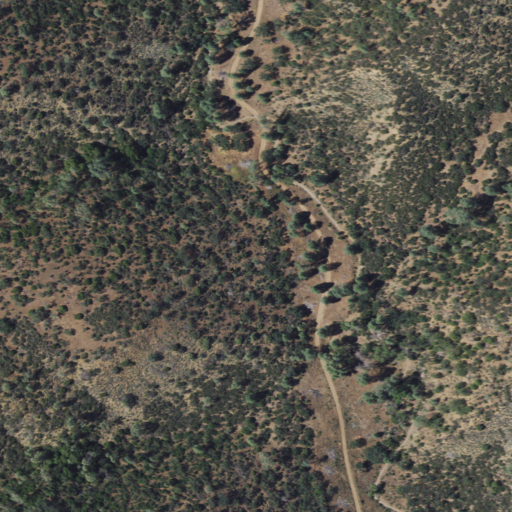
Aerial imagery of valley in California named Grabast Canyon containing grassland, open development, shrub, mixed forest, and low intensity development